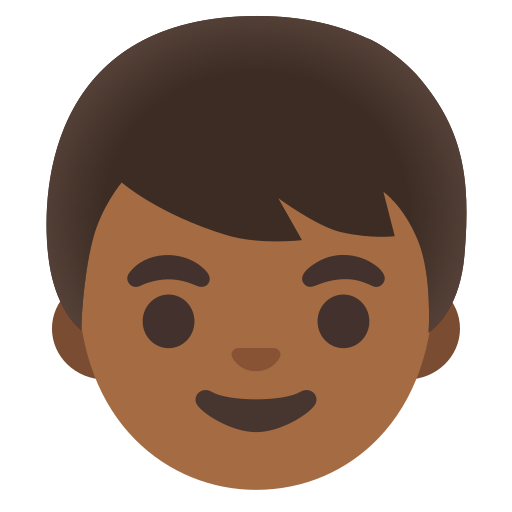
Emoji: 👦🏾